Current action and preconditions to check: trajectory_clear

Your task: For each precondition in the list above, predict whether it will hold at this action.

Consider the current scene as observed from the mobile robot's camera, and analyze the predicted future states of all dynamic agents (e.g., people, animals, vehicles, or any moving entities) within the NEXT SECOND.

IMPORTANT: Only answer "very likely" if you are absolutely certain—based on strong, clear evidence—that a dynamic agent will violate the precondition in the predicted future state. Do NOT answer "very likely" for unlikely, ambiguous, or low-probability risks.

Ask yourself for each precondition: Is there a high probability, with clear and convincing evidence, that the predicted future states of any dynamic agent will interfere with the predicted future state of the currently executing action within the NEXT SECOND, causing that precondition to fail?

Assess the risk level based on these predictions. Use "likely" or "very likely" if motions create a clear risk of interference.

Use "neutral" or "improbable" if agents are nearby but their predicted paths are clearly diverging or non-conflicting.

Failure Risk Categories: "very improbable", "improbable", "neutral", "likely", "very likely"

Answer Format: Output ONLY the probability_of_failure value from these categories: "very improbable", "improbable", "neutral", "likely", "very likely"

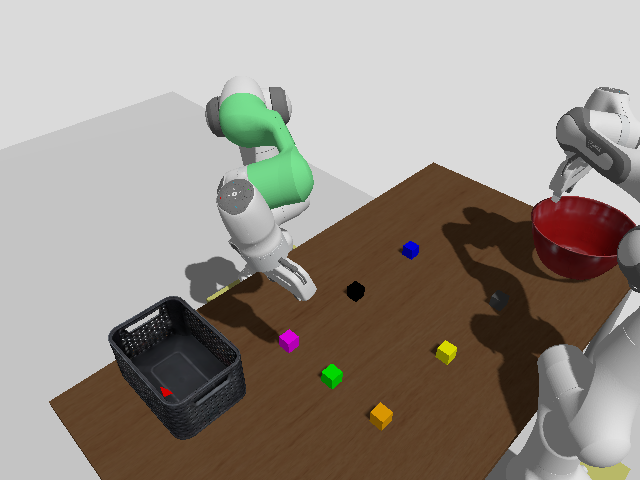

Answer: very improbable